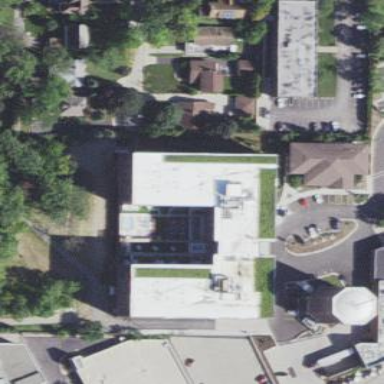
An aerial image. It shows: Public community center.